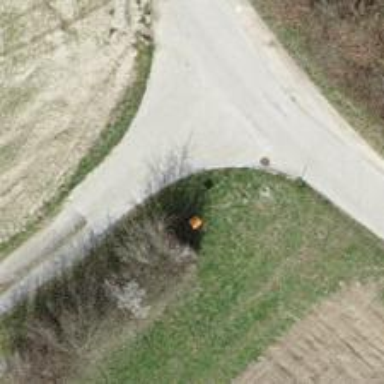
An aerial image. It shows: Pole supporting pipeline marker with roof cover.